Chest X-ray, PA view. Patient: 45 years old, sex F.
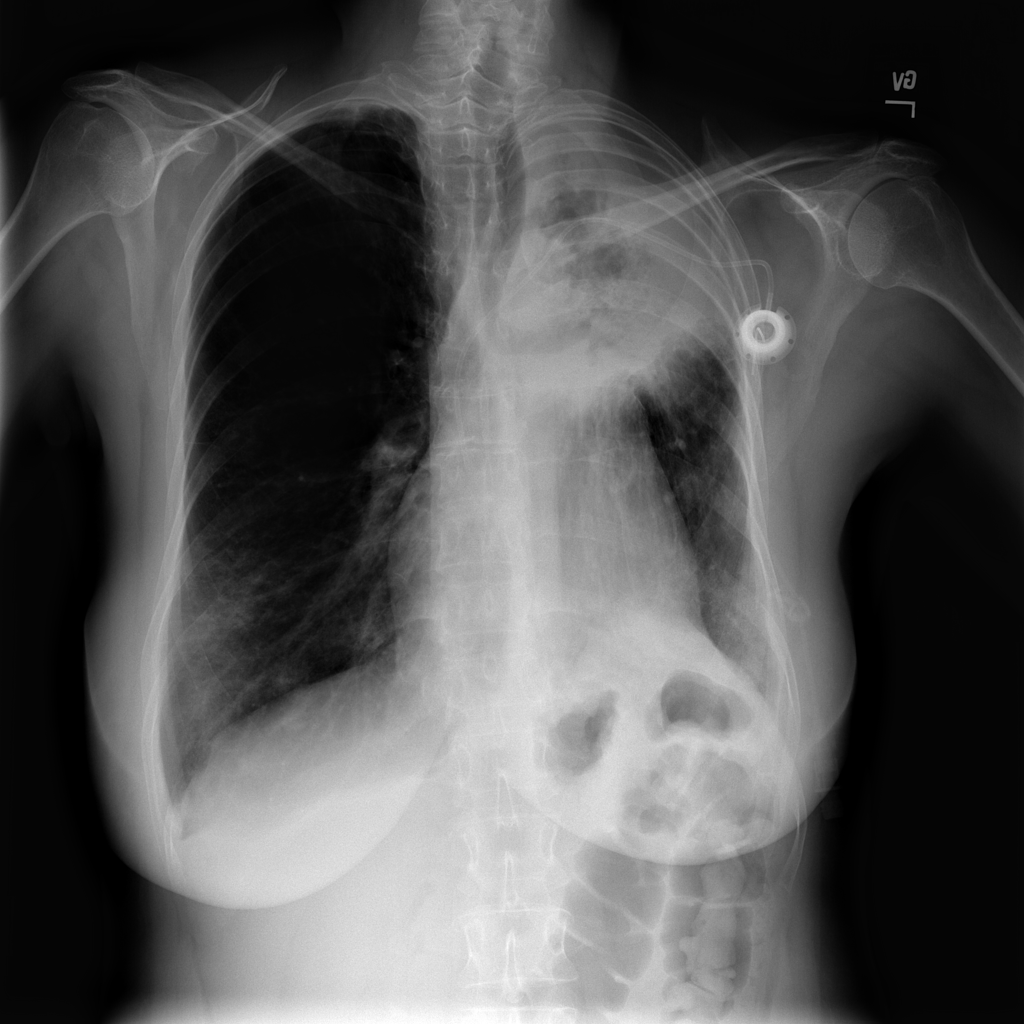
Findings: Consolidation